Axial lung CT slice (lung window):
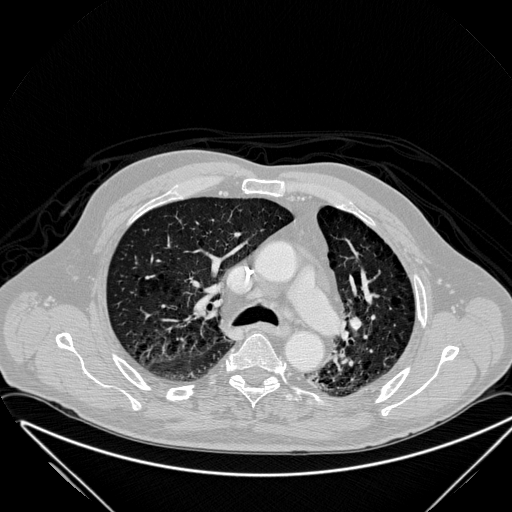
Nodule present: no